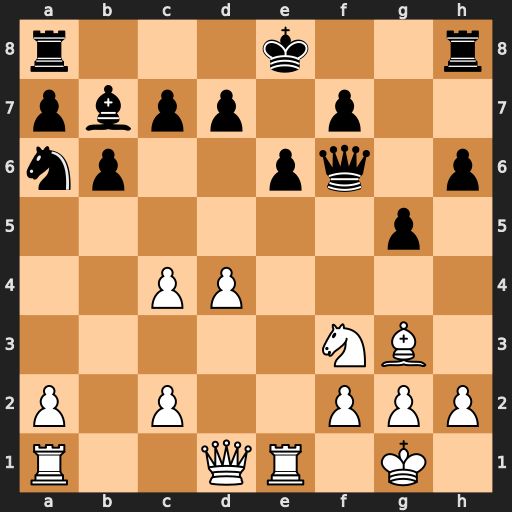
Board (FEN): r3k2r/pbpp1p2/np2pq1p/6p1/2PP4/5NB1/P1P2PPP/R2QR1K1
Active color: w
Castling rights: kq
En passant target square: -
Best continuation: Be5 Qg6 Bxh8